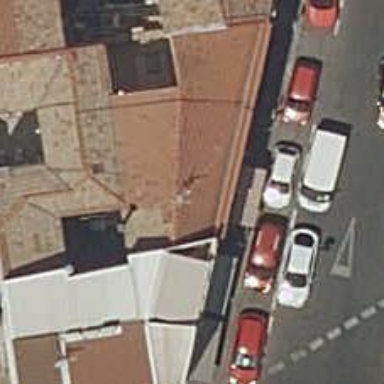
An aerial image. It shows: Restaurant.